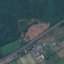
Label: Highway